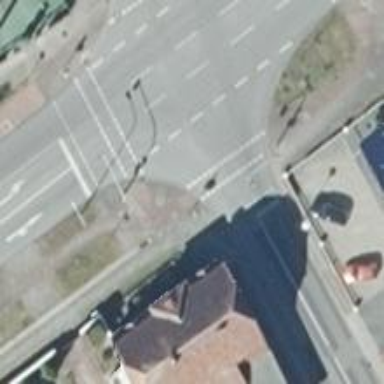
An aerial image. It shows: Traffic signals at road crossing.